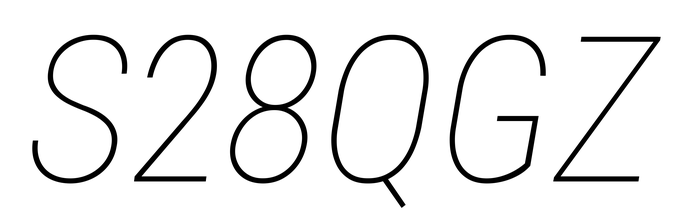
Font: Roboto-Italic_Condensed_Thin_Italic